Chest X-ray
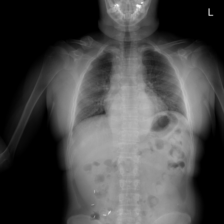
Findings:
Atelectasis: negative
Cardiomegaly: negative
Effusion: negative
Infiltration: negative
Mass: negative
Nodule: negative
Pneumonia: negative
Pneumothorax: negative
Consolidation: positive
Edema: negative
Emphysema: negative
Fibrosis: negative
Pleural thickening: negative
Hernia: negative